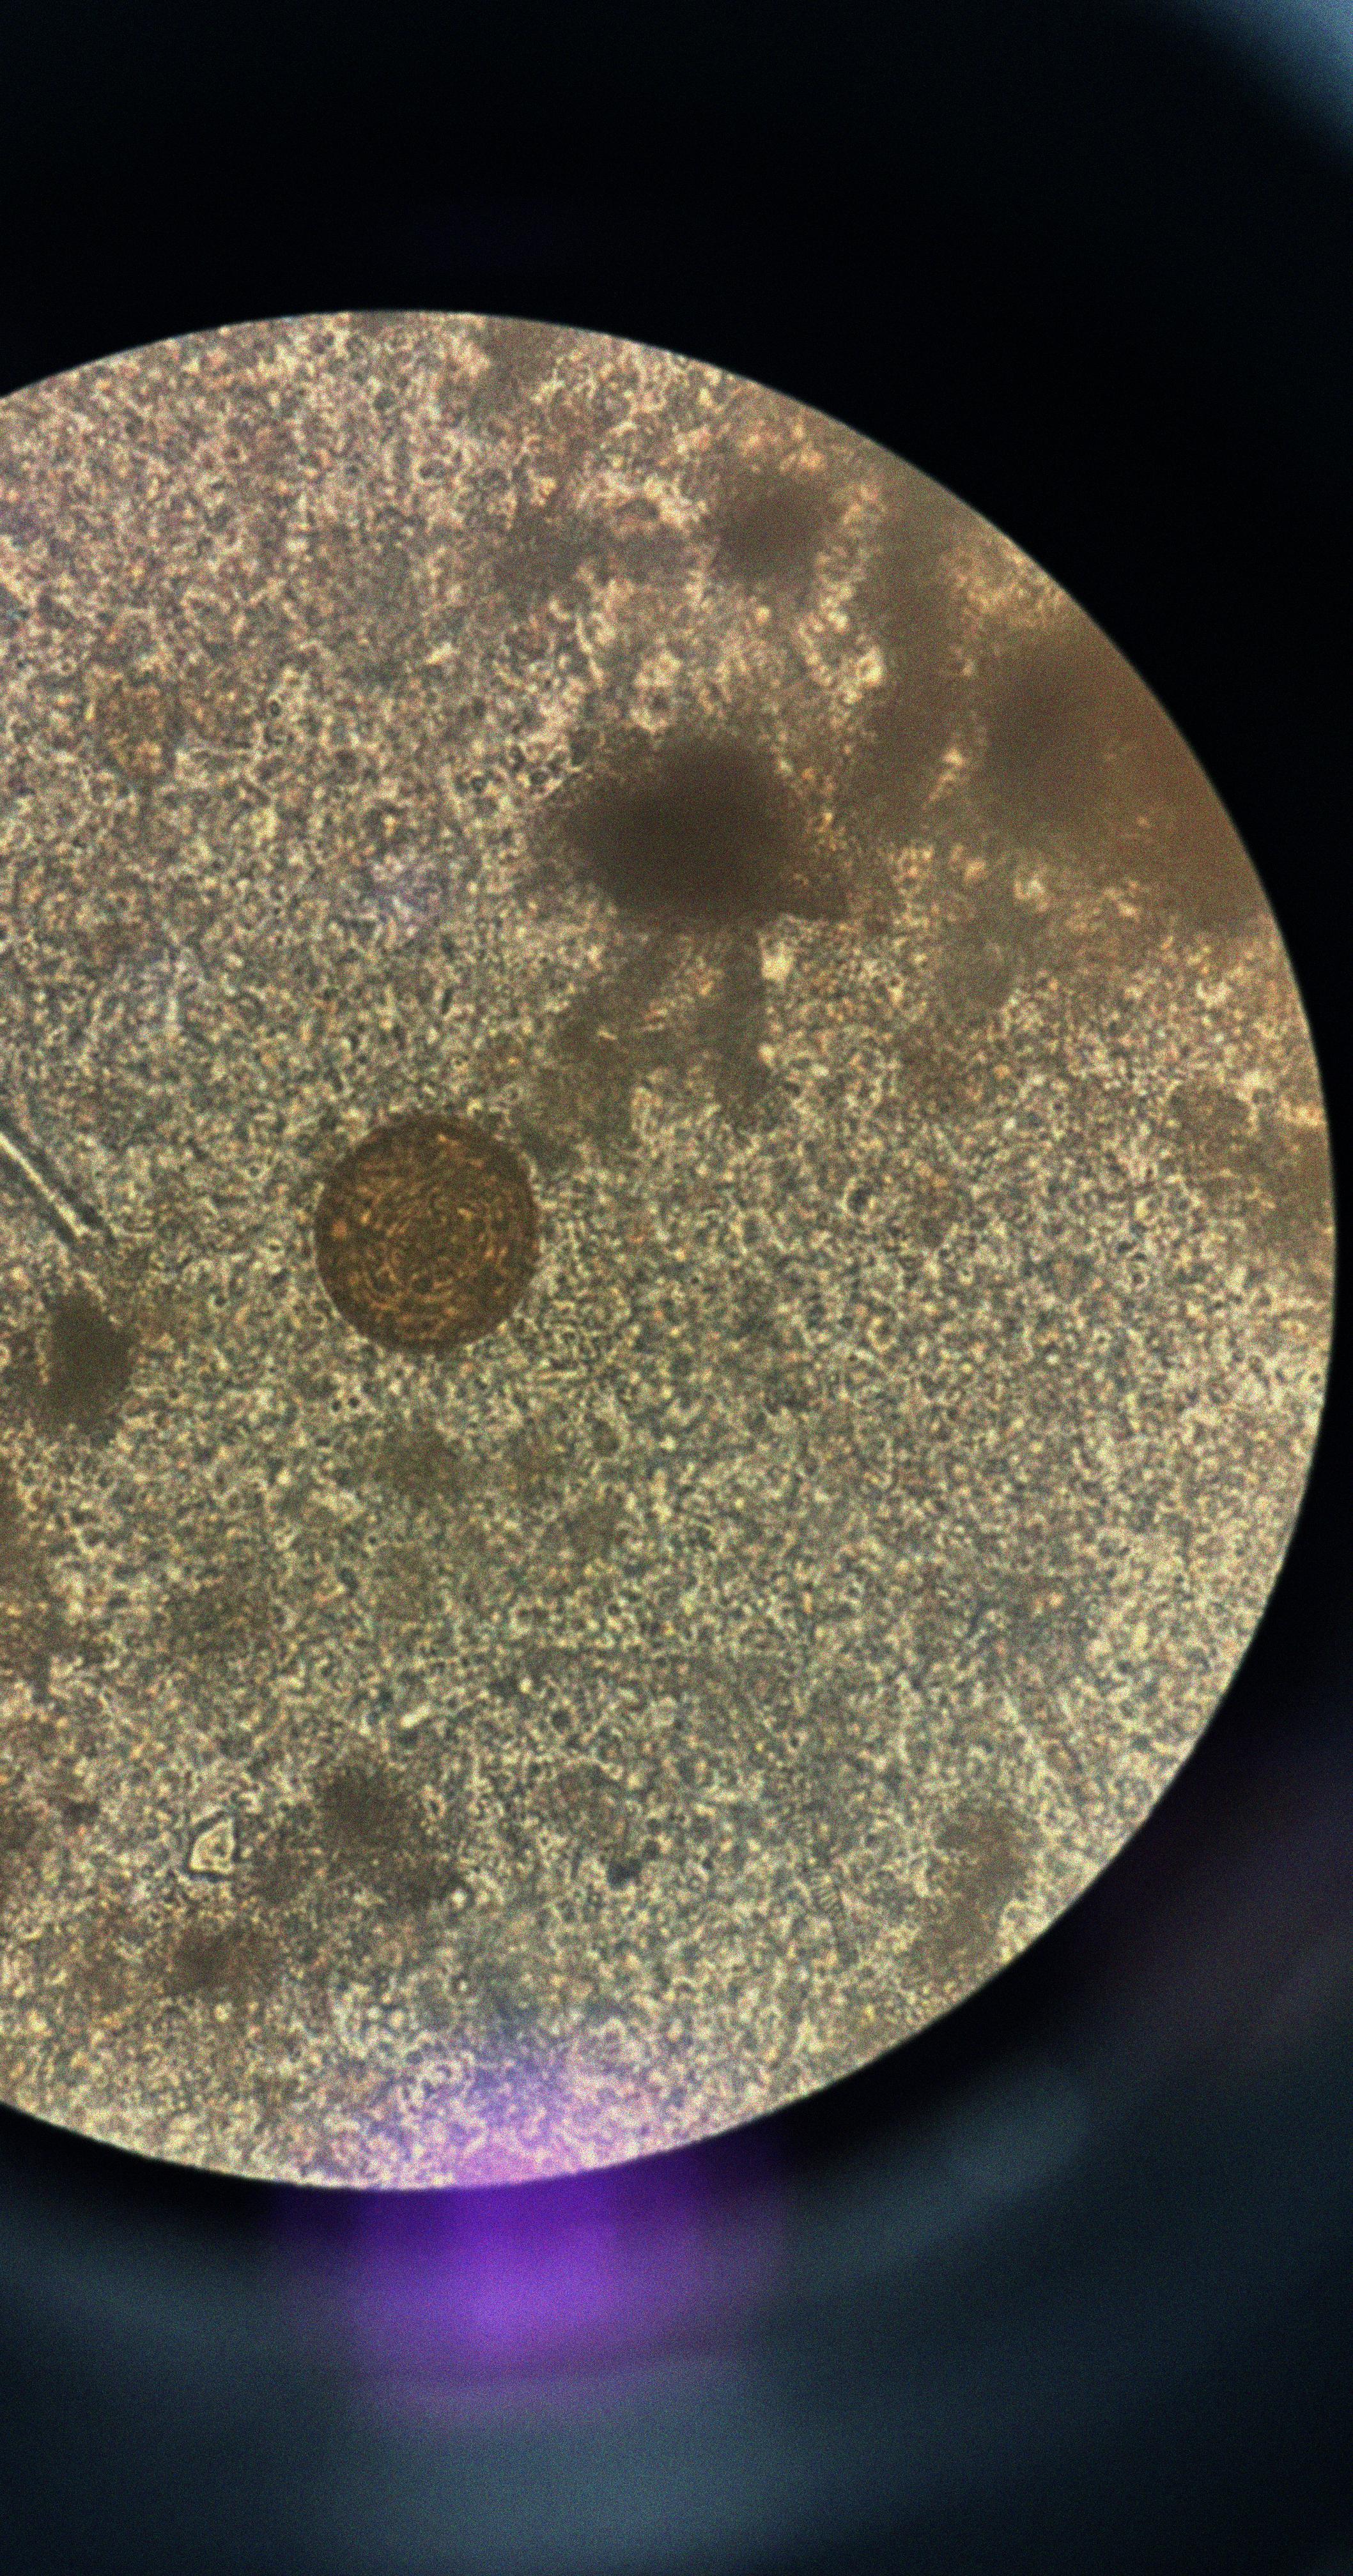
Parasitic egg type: Hymenolepis diminuta